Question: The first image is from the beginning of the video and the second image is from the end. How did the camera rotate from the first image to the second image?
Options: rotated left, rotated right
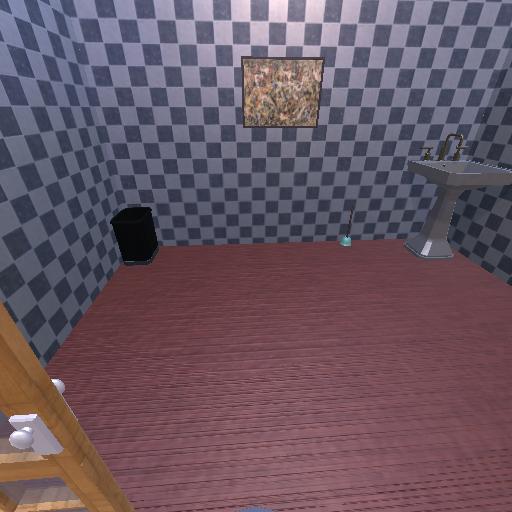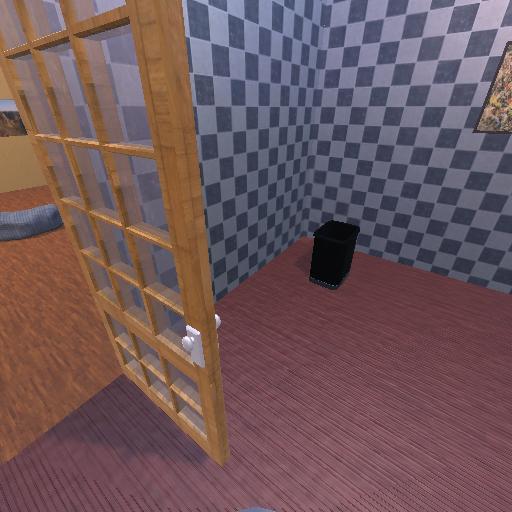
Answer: rotated left